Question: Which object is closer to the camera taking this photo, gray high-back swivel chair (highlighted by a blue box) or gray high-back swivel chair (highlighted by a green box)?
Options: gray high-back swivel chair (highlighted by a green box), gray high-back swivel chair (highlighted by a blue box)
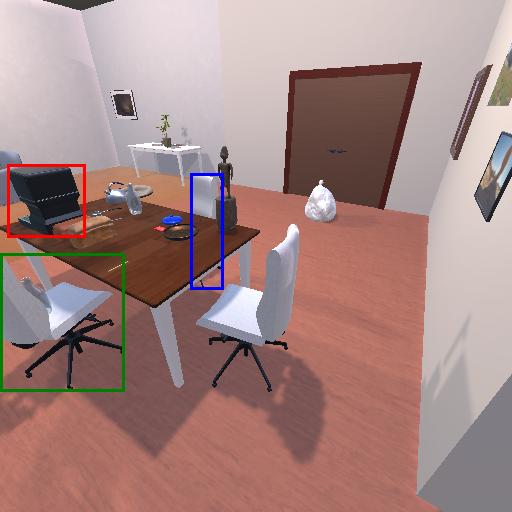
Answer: gray high-back swivel chair (highlighted by a green box)